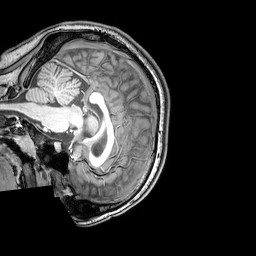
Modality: T1w
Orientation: sagittal
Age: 21
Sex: female
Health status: healthy
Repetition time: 0.081 s
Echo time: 0.037 s